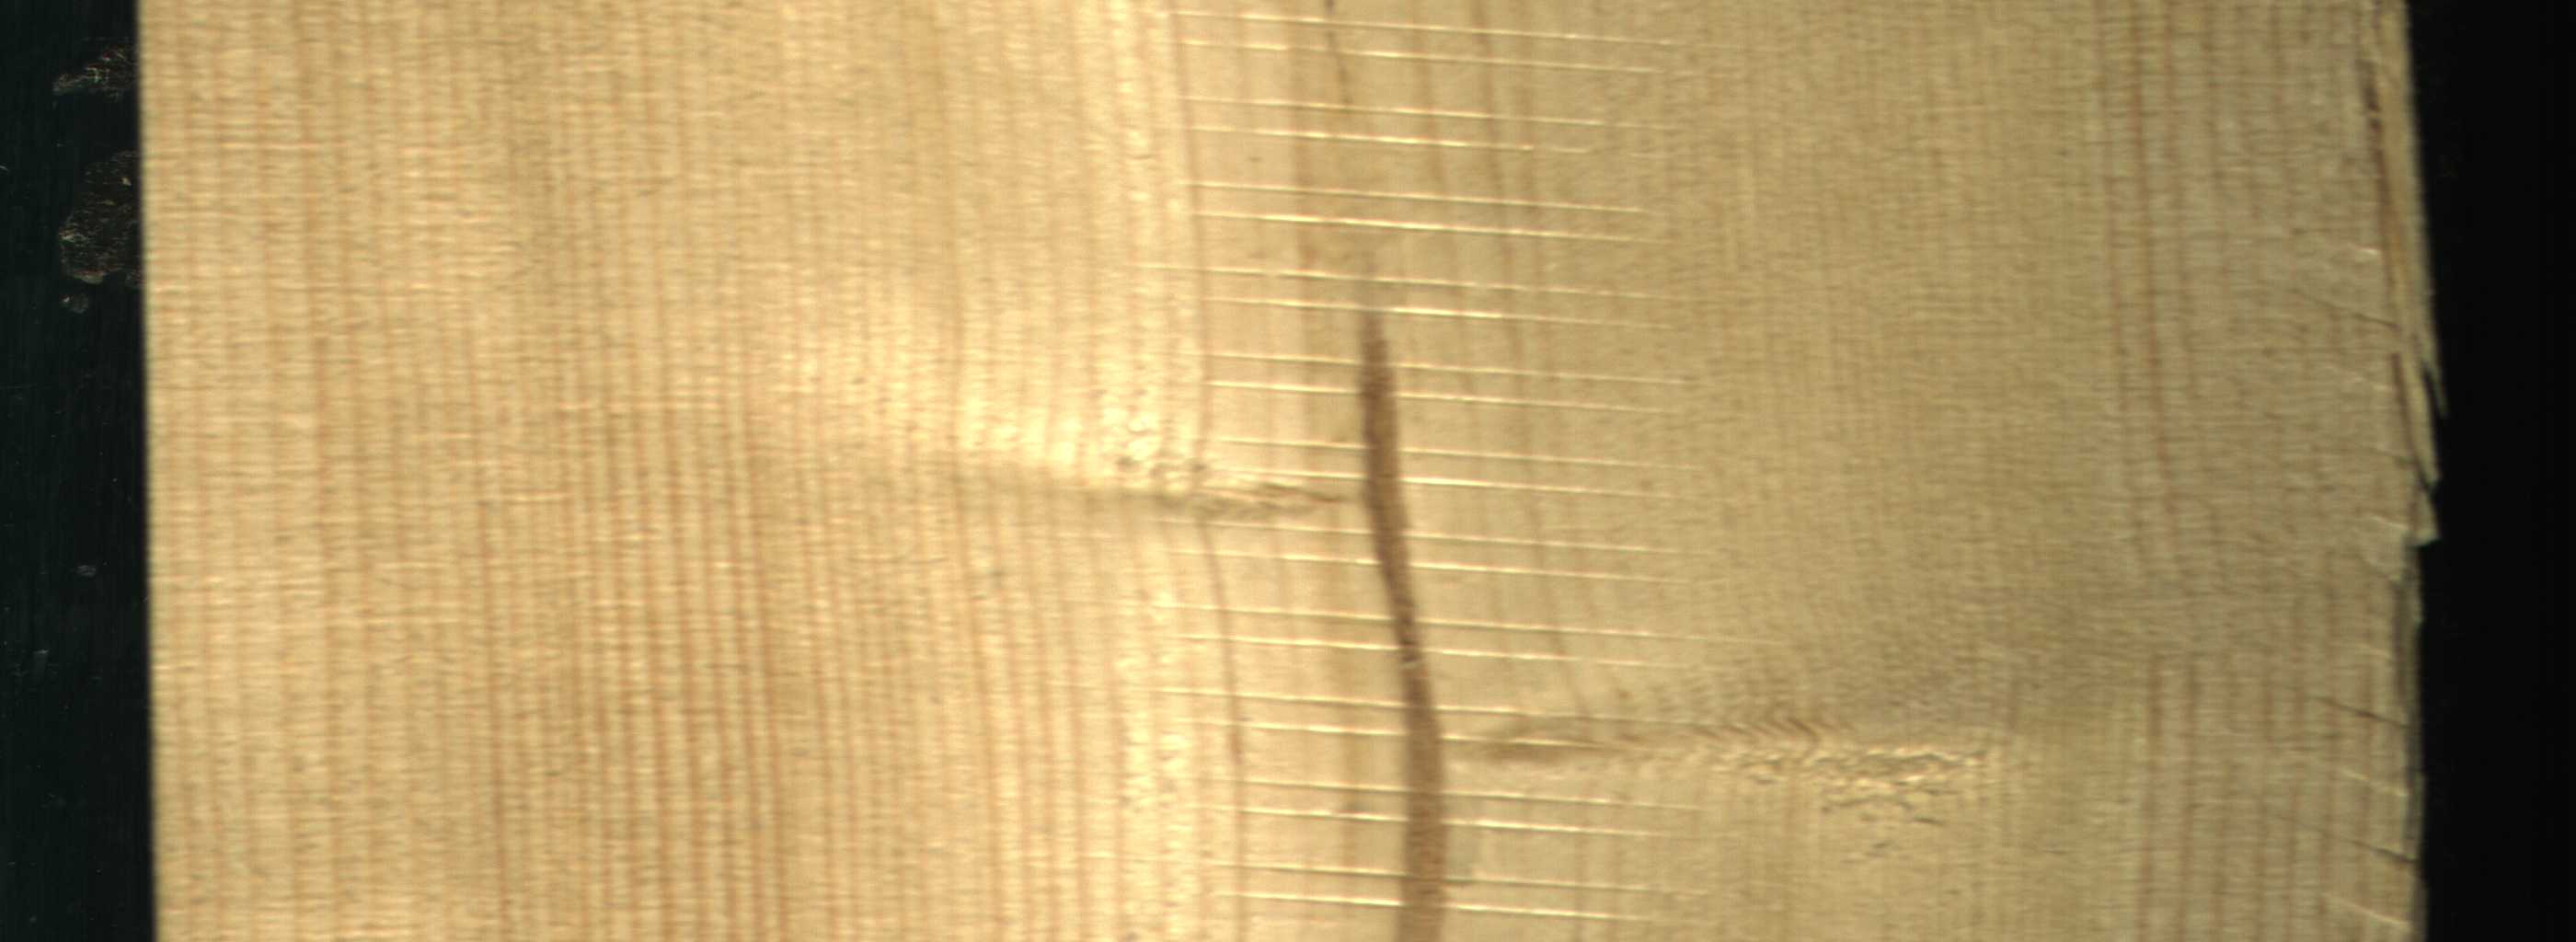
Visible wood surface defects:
Marrow
Live_Knot